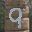
Label: 9